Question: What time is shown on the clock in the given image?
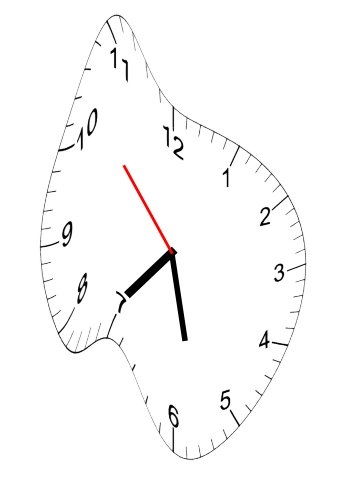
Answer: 07:27:53